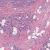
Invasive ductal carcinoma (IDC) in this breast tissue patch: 1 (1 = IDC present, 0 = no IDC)